Interaction volume radius: 5 \u00c5
Interaction volume height: 10 \u00c5
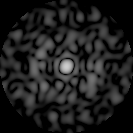
Disorder parameter: 0.8409